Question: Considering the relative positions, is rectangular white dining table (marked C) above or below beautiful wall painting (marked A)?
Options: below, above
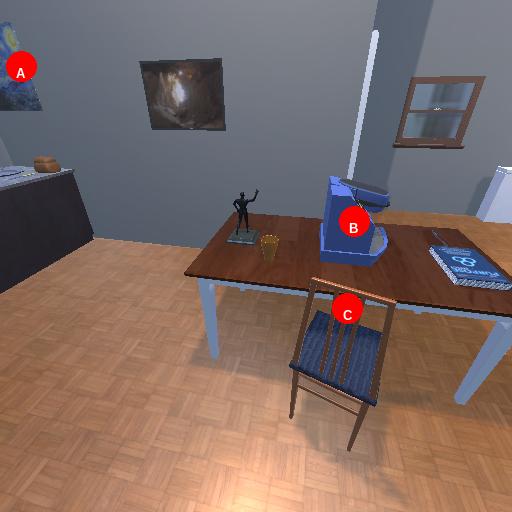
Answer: below